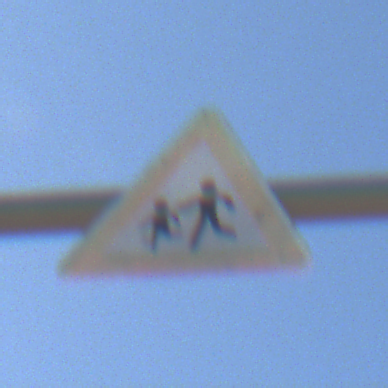
Verkehrszeichen: KinderRechts
Umgebung: Outdoor, Suburban
Tageszeit: MorningAfternoon
Wetter: PartlyCloudy
Licht: Natural
Jahreszeit: NotSpecified
Kontrast: HighContrast